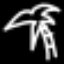
Label: palm tree